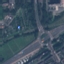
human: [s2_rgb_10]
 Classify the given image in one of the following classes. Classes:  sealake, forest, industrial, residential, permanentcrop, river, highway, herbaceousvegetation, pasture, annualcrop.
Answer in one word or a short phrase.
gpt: Highway